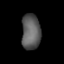
Tissue: lung
Cell type: Epithelial cells
Senescence score: 0.2172
Nuclear area (px): 655
Mean DAPI intensity: 91.626